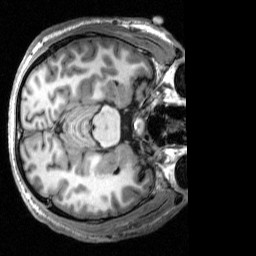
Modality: T1w
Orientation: axial
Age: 29
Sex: male
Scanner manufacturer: siemens
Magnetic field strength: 3 T
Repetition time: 2.53 s
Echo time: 0.00277 s